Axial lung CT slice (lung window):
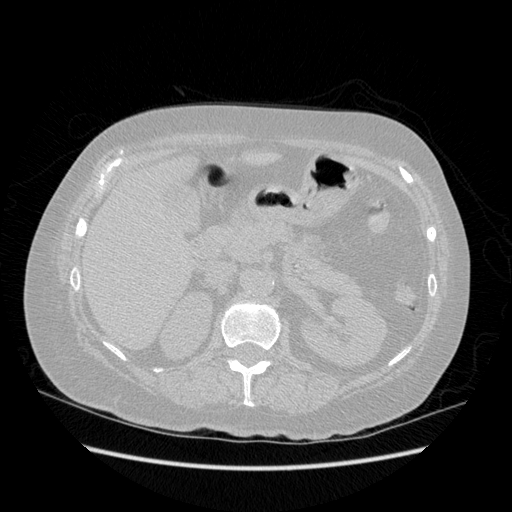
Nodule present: no